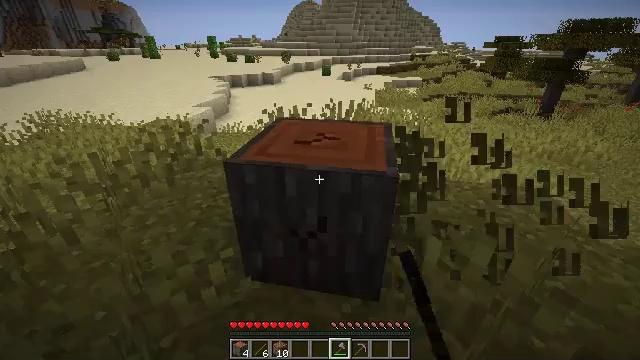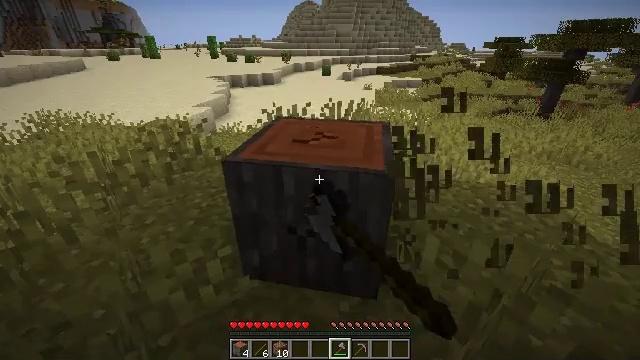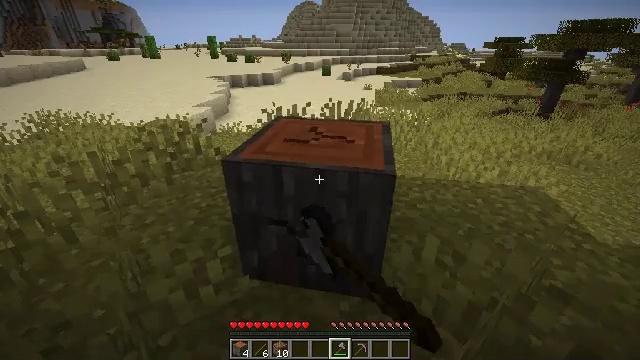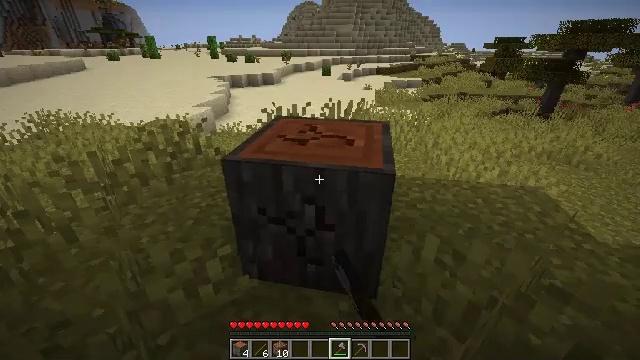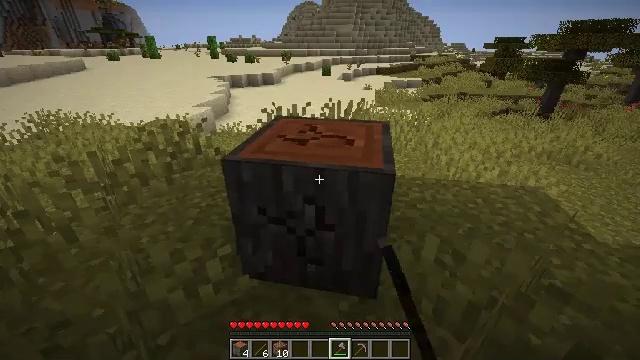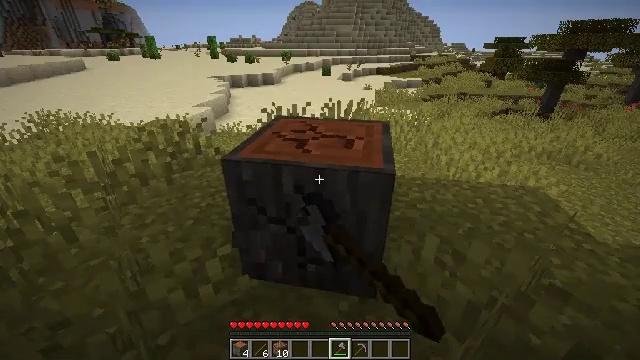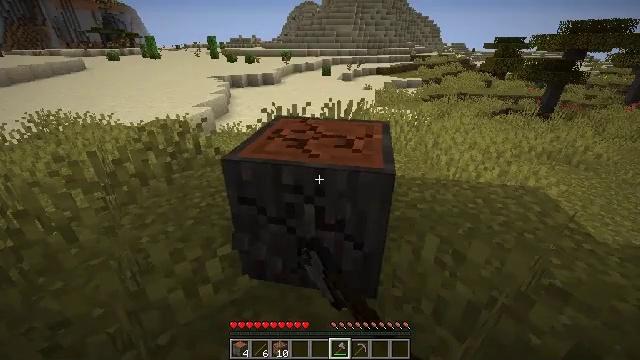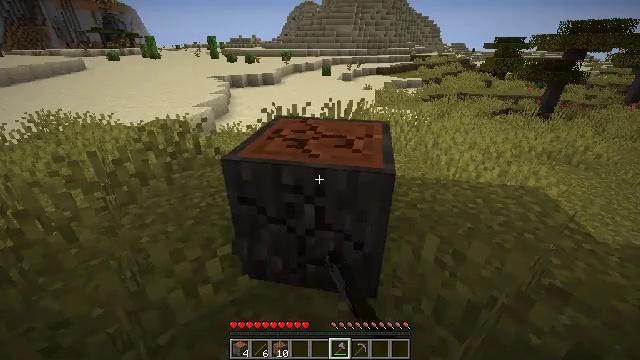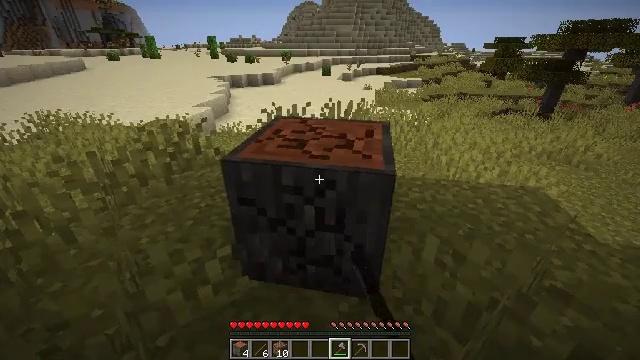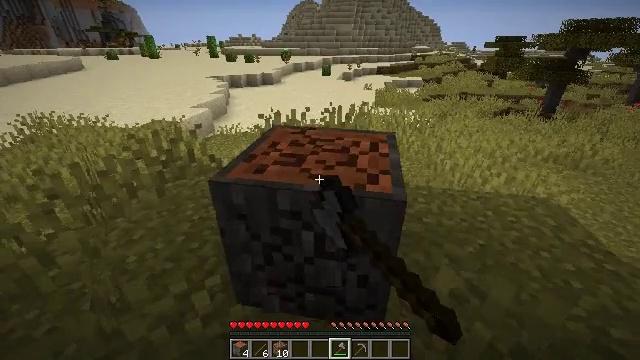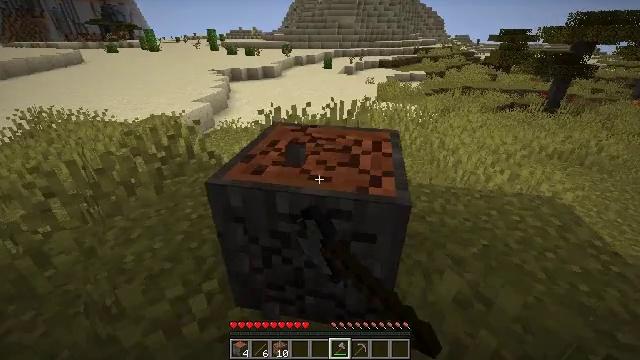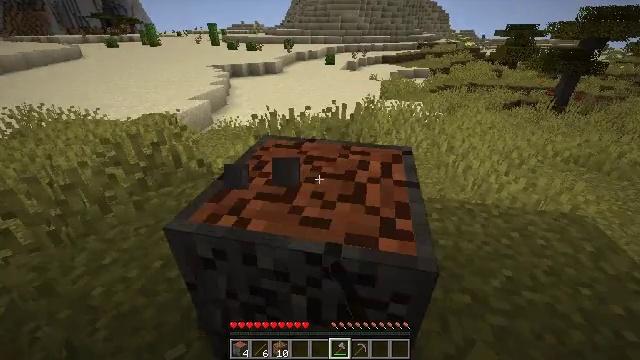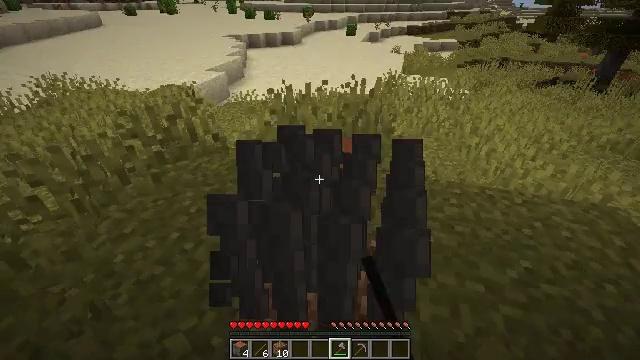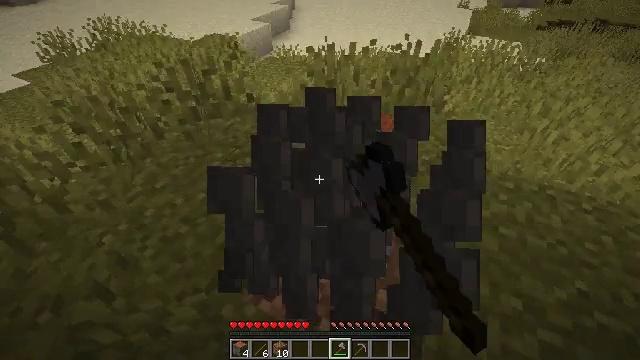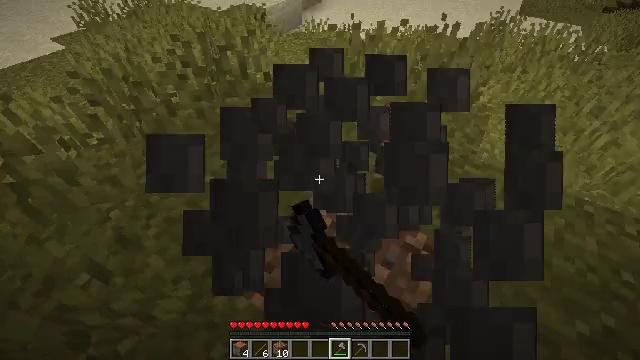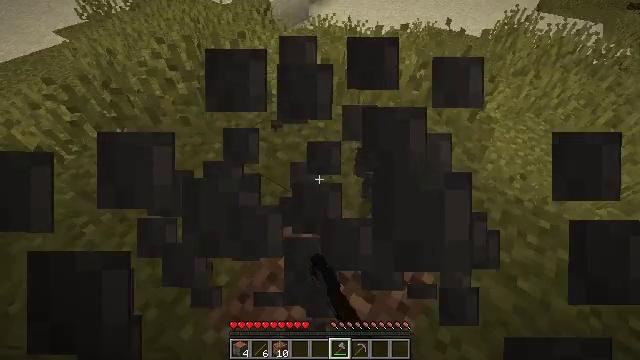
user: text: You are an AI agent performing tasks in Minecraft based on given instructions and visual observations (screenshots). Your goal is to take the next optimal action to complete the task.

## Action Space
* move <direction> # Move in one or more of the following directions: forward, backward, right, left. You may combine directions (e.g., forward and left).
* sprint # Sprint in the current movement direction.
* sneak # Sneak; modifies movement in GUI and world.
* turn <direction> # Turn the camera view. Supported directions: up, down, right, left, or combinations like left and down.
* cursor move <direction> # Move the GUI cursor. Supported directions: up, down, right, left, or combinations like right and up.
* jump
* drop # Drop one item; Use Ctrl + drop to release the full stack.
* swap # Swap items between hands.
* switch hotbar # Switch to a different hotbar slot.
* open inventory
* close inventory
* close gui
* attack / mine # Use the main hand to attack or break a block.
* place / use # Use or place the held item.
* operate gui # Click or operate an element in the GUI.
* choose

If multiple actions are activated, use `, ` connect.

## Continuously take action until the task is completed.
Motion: motion action
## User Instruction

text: Gather the acacia log for building.
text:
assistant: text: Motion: attack / mine
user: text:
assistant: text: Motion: attack / mine
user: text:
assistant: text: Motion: attack / mine
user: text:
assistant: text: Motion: attack / mine
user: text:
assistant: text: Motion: attack / mine
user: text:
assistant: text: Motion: attack / mine
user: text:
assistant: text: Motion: attack / mine
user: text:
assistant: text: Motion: move forward, attack / mine
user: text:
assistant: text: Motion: move forward, attack / mine
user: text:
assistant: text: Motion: move forward, turn down, attack / mine
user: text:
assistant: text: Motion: move forward, attack / mine
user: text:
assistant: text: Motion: move forward, turn left and down, attack / mine
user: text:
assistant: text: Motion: move forward and move right, turn left and down, attack / mine
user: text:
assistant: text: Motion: move forward and move right, turn left and down, attack / mine
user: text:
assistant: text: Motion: move forward and move right, turn left and down, attack / mine
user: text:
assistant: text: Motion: move forward and move right, turn left and down, attack / mine
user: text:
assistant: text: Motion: attack / mine